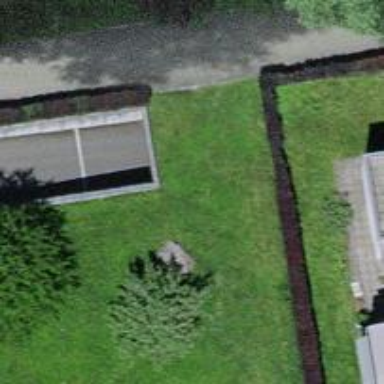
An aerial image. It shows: Retaining wall.